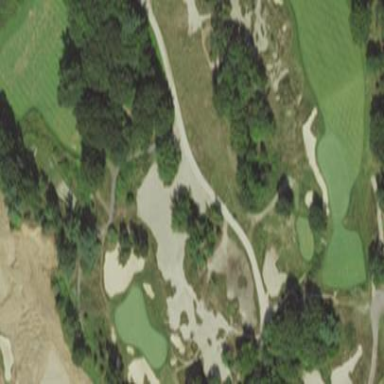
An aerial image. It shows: Sandy area is golf bunker.